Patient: sex M, age 67
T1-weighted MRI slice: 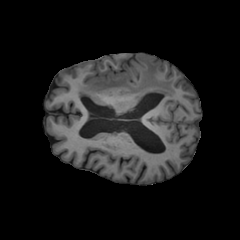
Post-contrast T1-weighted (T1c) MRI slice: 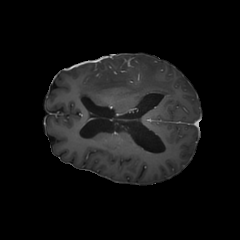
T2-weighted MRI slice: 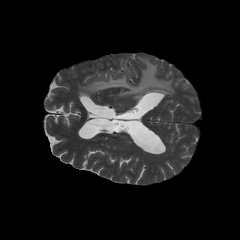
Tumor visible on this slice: yes
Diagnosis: Glioblastoma, IDH-wildtype
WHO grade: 4